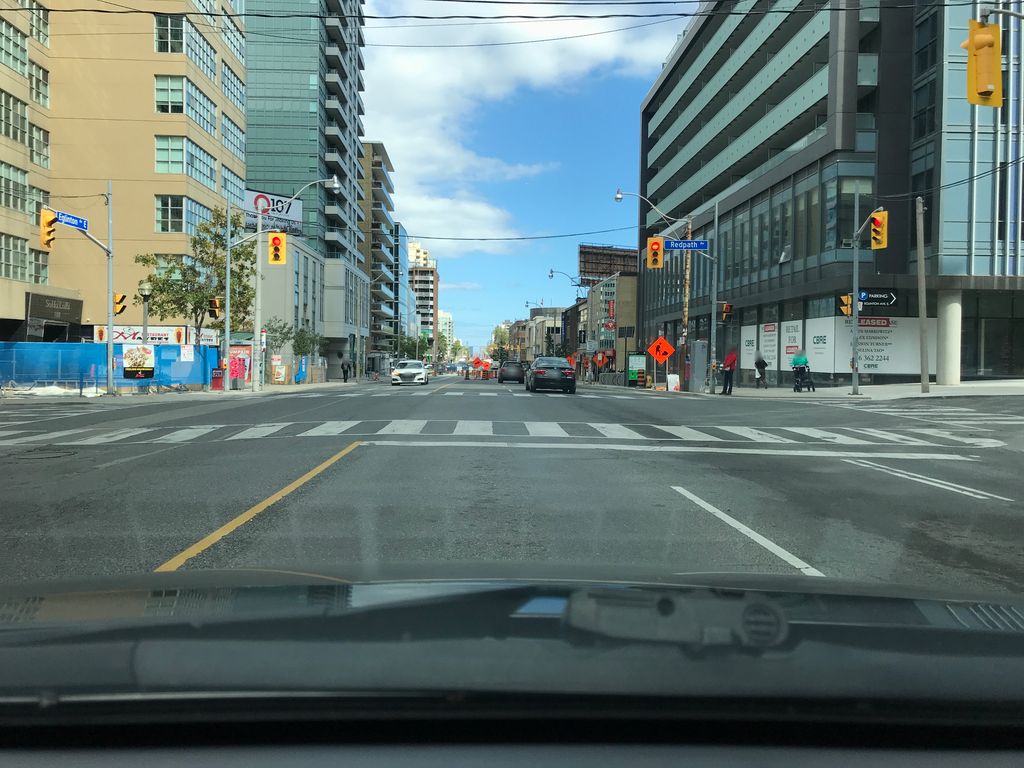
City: toronto